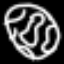
Label: airplane